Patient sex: M
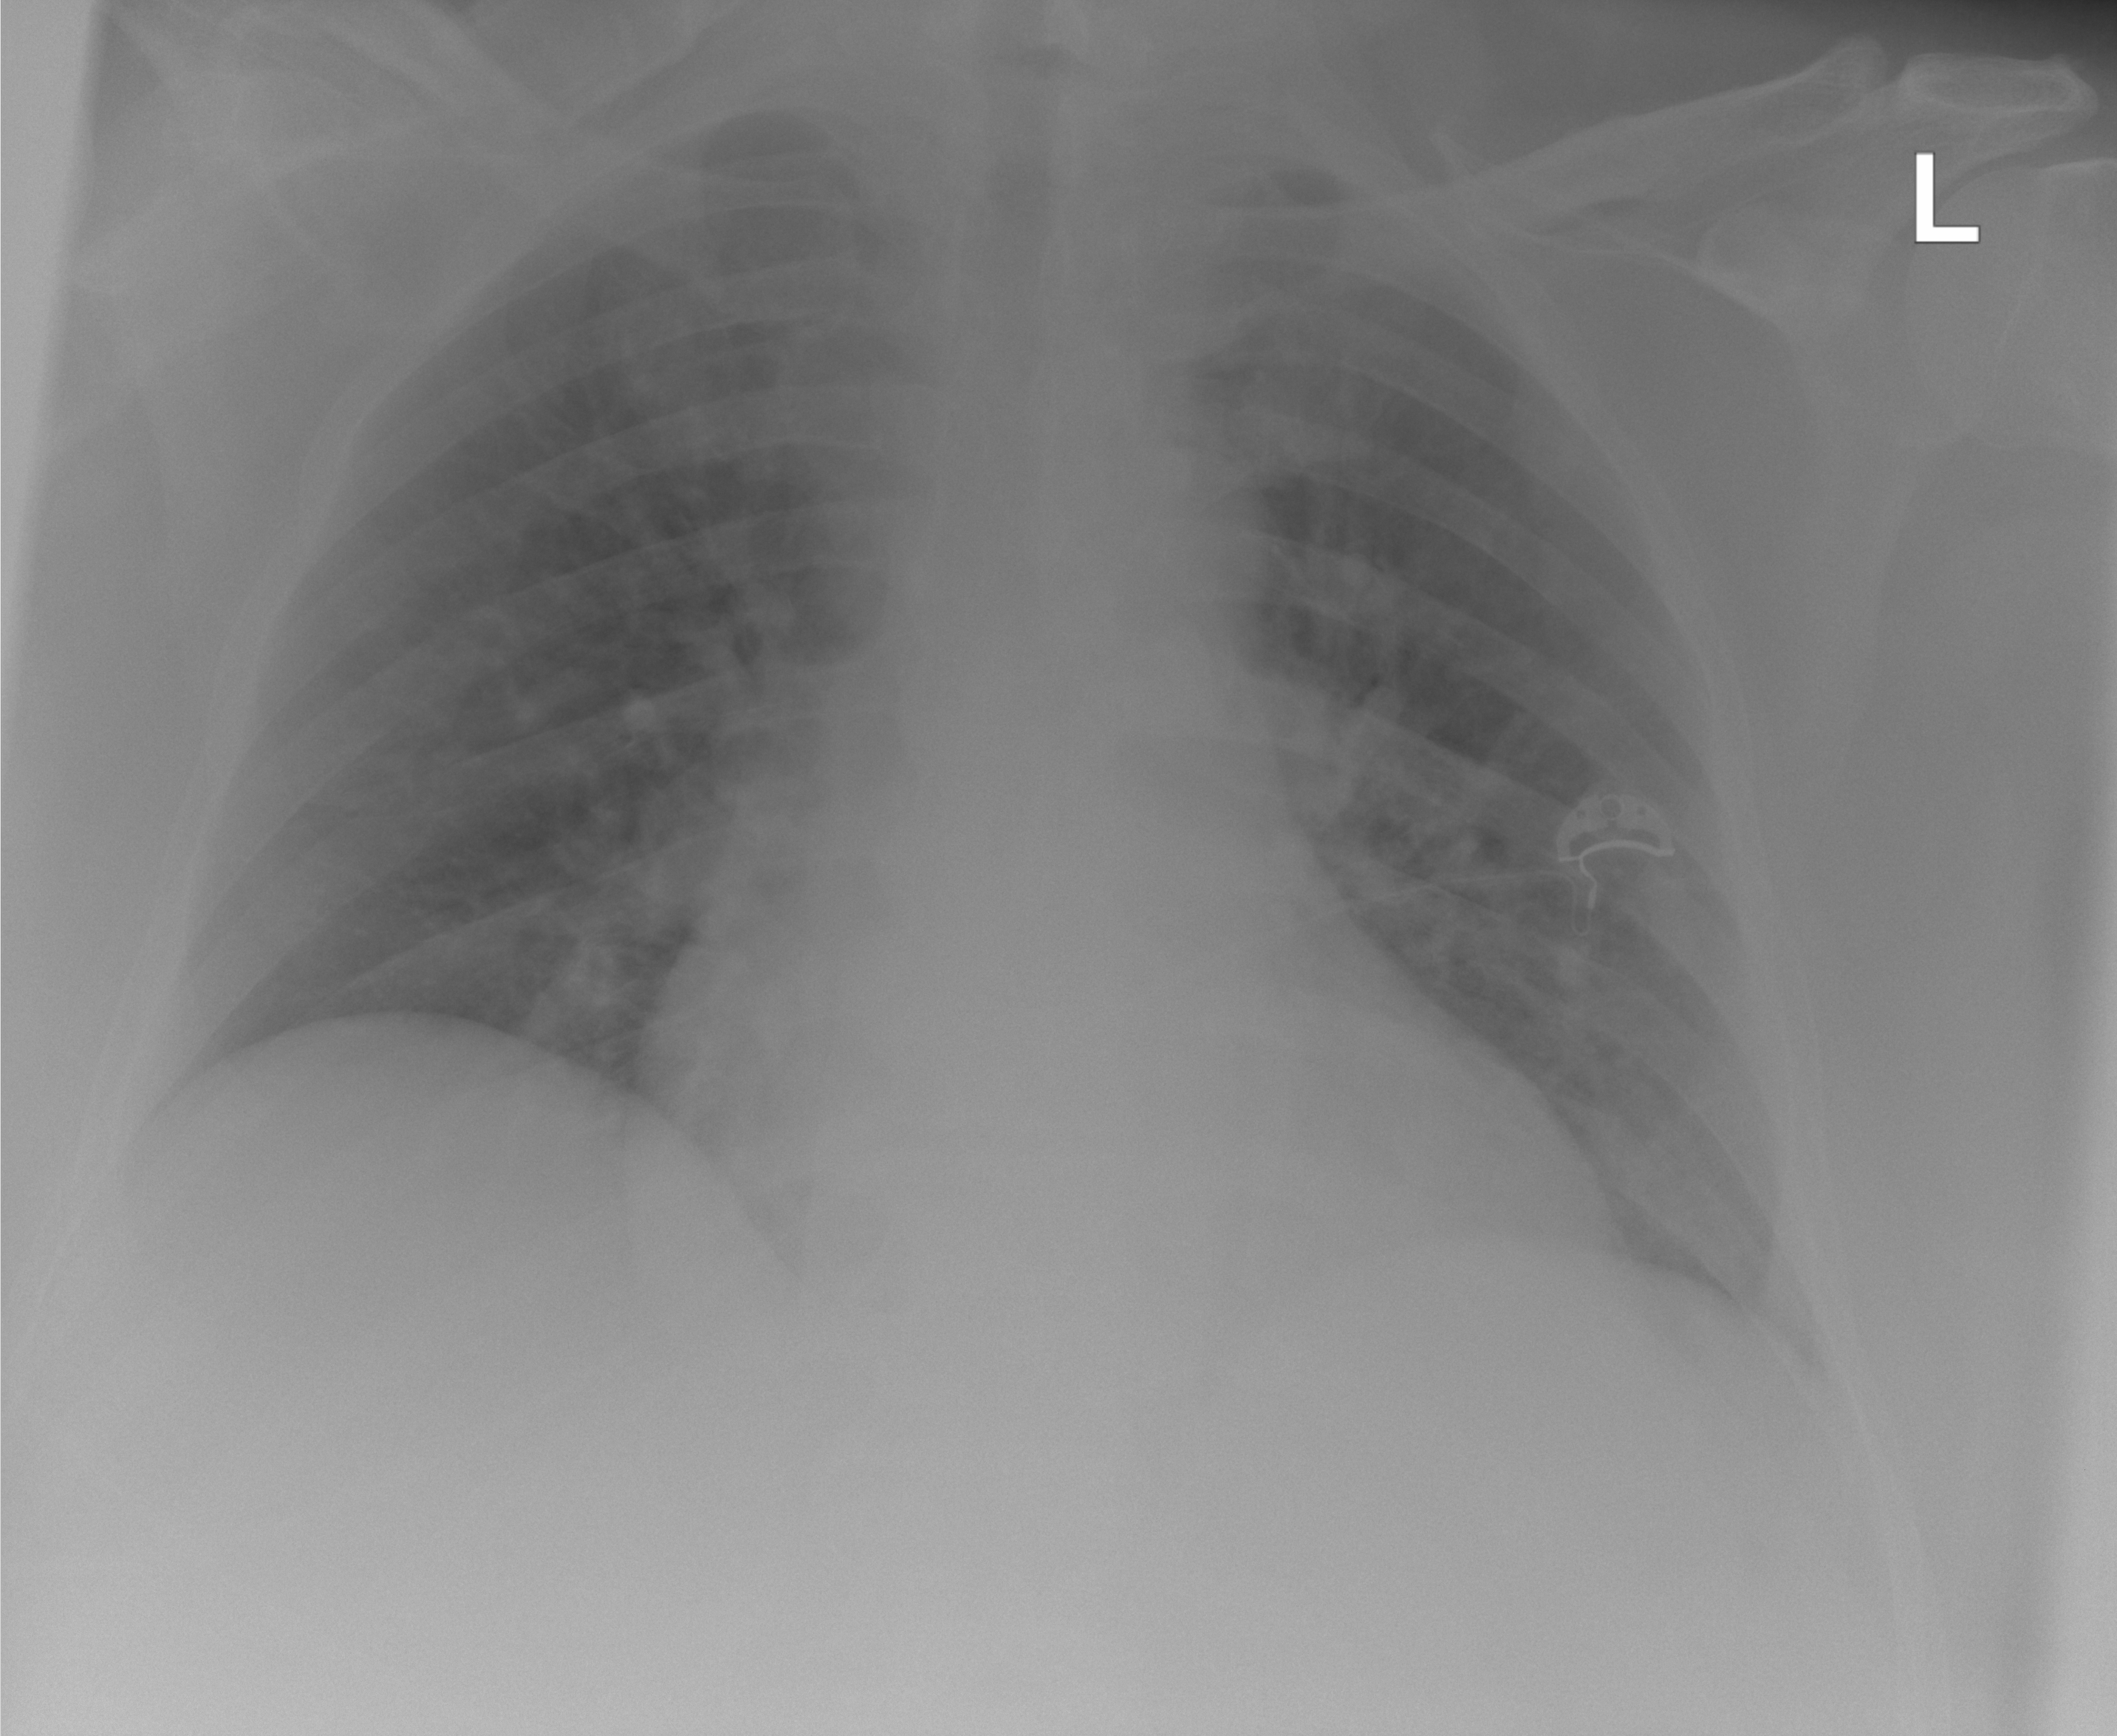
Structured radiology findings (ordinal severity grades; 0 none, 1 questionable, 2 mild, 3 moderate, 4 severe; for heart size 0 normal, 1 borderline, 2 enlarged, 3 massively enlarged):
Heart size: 2
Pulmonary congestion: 2
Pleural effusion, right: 0
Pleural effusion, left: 0
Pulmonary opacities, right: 0
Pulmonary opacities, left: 1
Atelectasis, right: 1
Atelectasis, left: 1